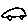
Label: car